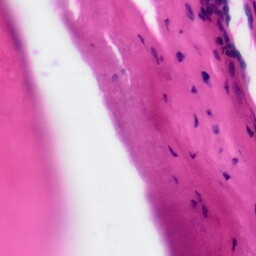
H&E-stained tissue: Tonsil